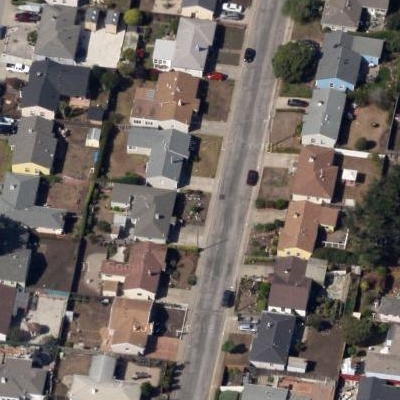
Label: fResident